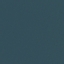
Land use / land cover class: SeaLake